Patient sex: M
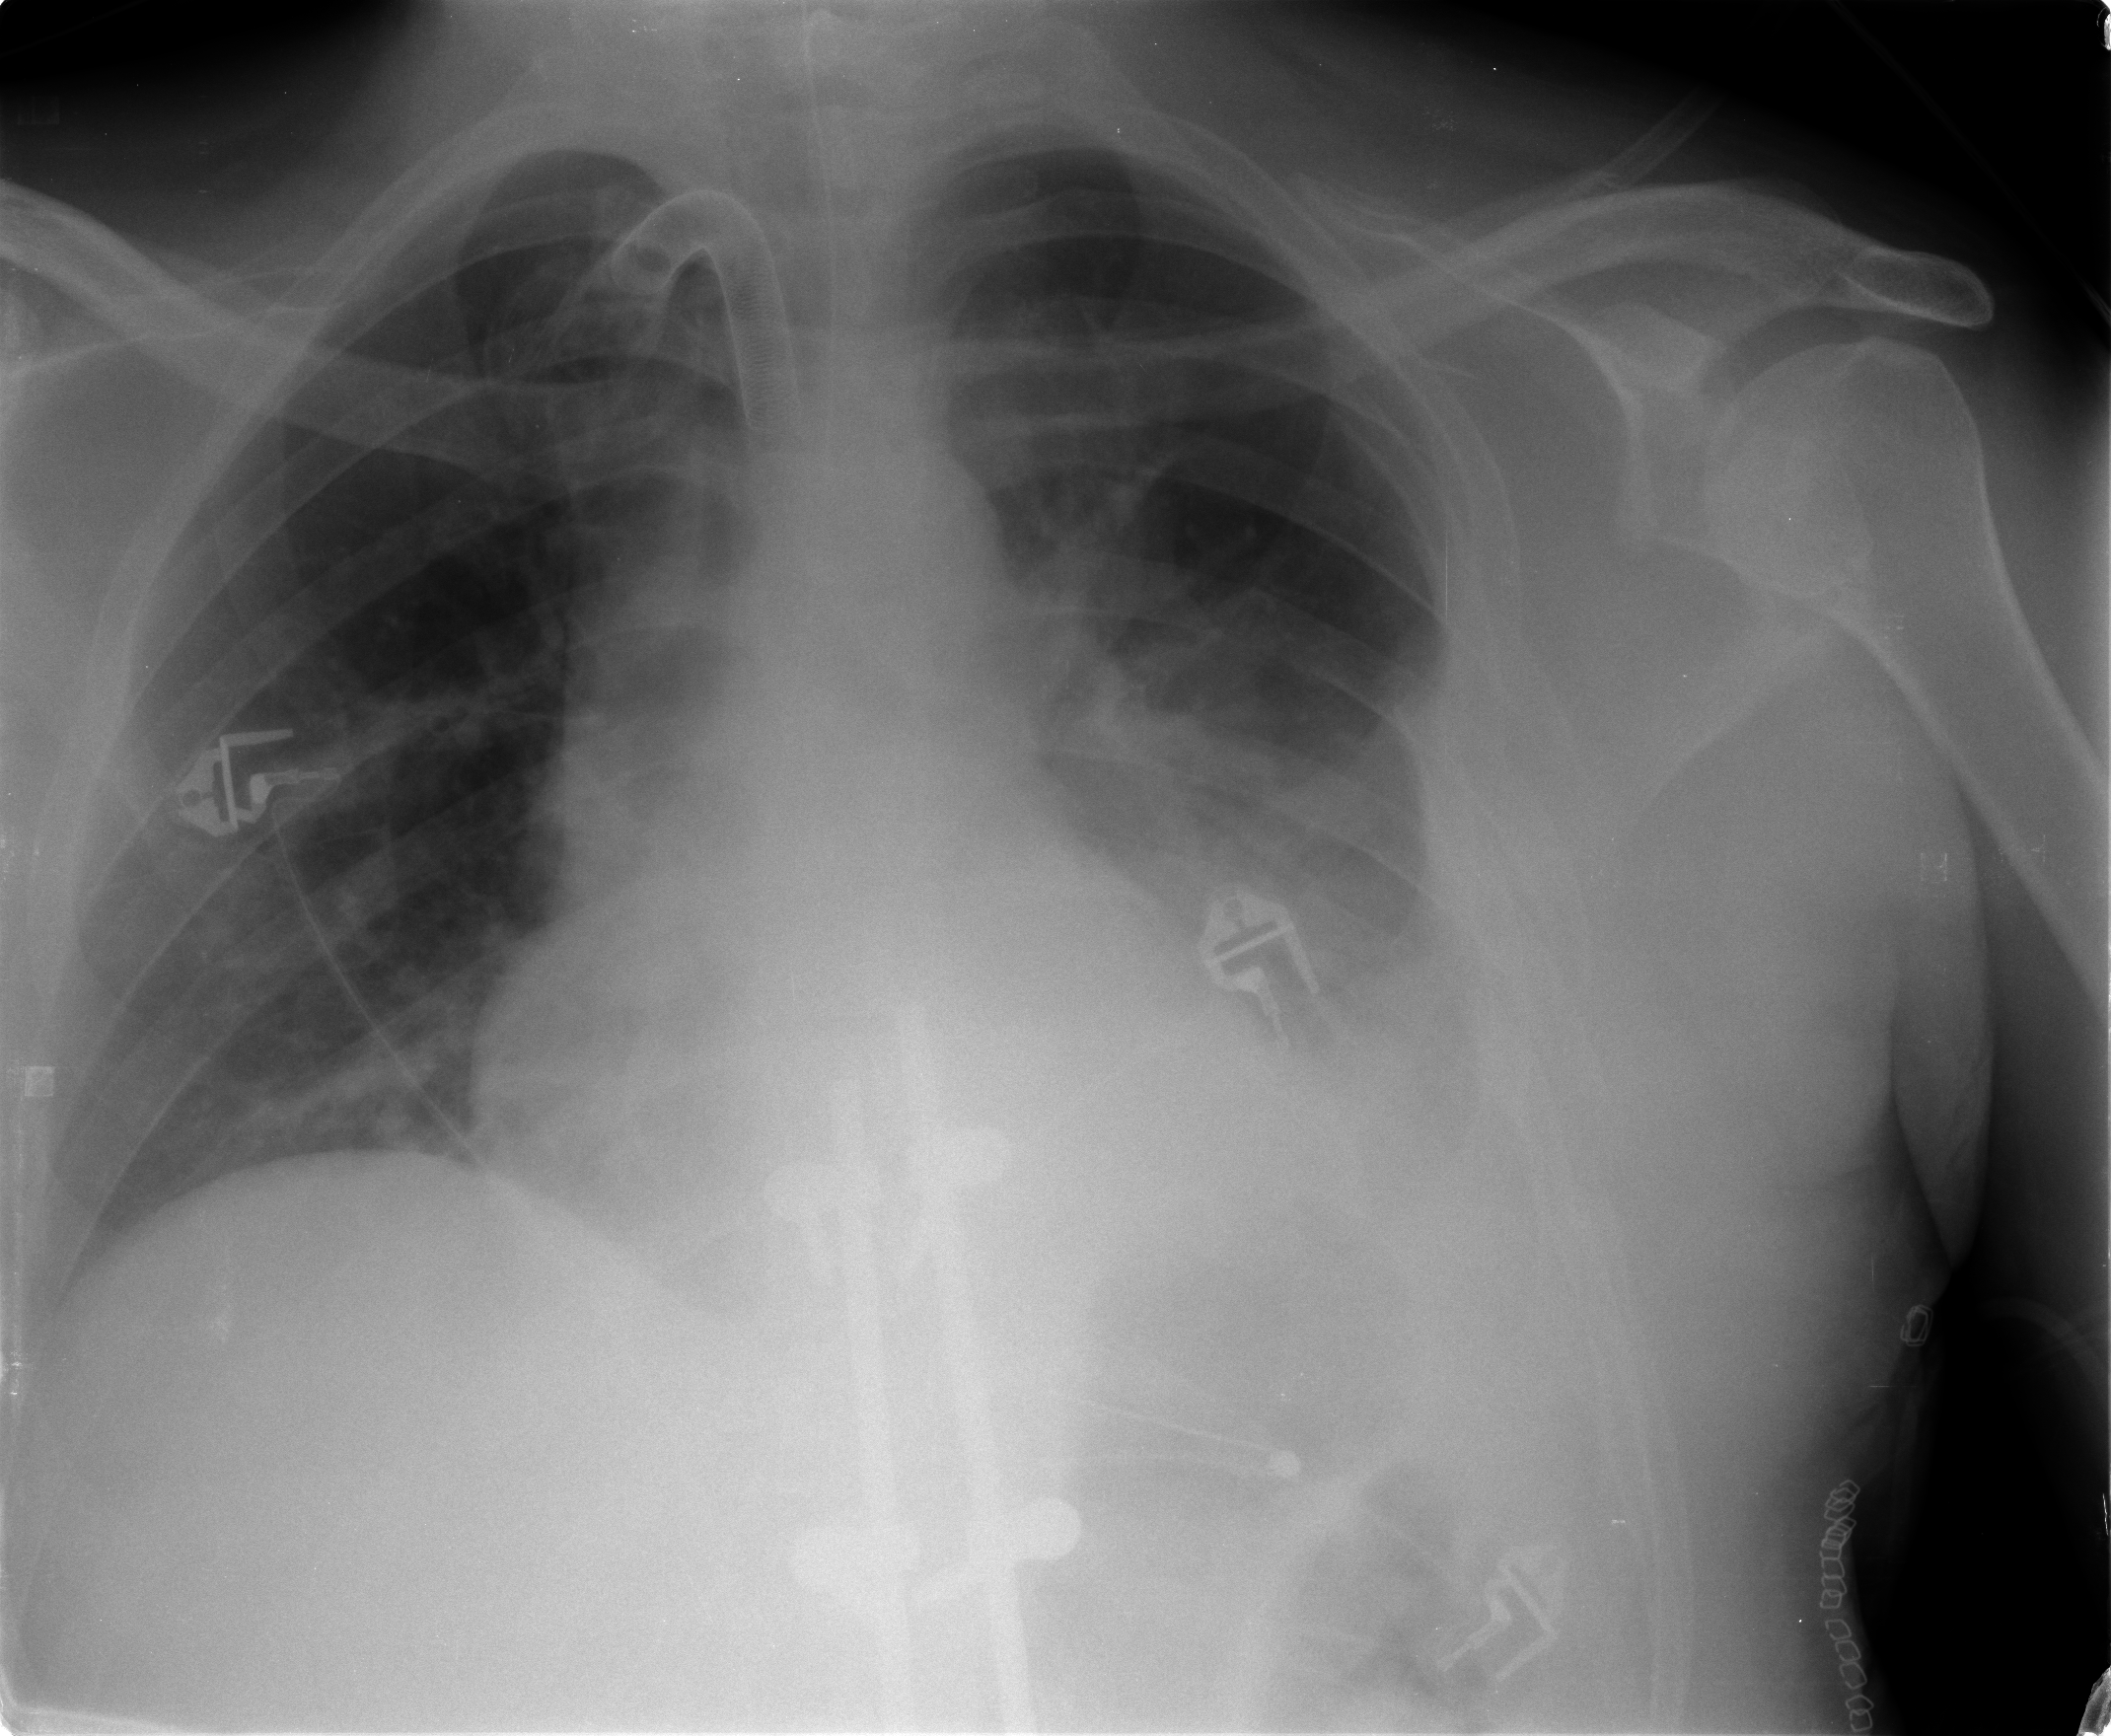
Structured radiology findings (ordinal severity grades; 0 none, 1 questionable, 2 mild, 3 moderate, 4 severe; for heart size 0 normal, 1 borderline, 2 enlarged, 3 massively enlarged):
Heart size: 0
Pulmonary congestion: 1
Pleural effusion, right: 0
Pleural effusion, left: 2
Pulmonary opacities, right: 0
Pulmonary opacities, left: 0
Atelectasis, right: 2
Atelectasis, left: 2